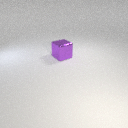
large purple metal cube